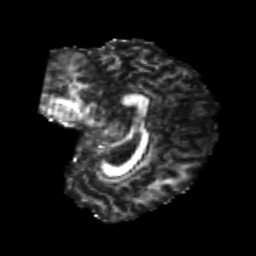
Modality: FA
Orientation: sagittal
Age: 21
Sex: male
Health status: healthy
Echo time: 0.074 s